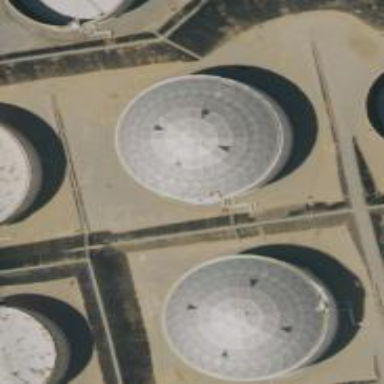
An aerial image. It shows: Storage tank building.